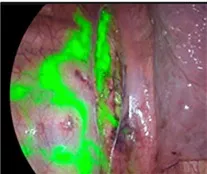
Anastomosis of the thoracic duct to azygos vein (A) thoracoscopy after ICG injection into groin lymph nodes. The image shows the thoracic duct (central) as well as multiple pleural collaterals (left).
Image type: ophthalmic_imaging (ophthalmic_angiography)